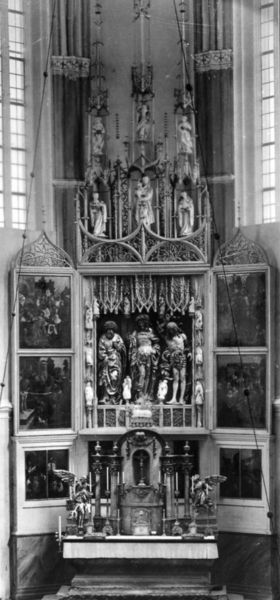
Titel: Hochaltar vor der Umgestaltung (Historische Aufnahme vor 1885)
Künstler: Meister der Pulkauer Altarskulpturen
Standort: Pulkau (Niederösterreich)
Institution: Wallfahrts- und Filialkirche zum Kostbaren Blut Christi
Schlagwörter: dunkel, flügel, gemälde, gruppe, schatten, weiß, menschen, ausschnitt, fenster, glas, holz, licht, schwarz, säule, malerei, ornament, architektur, sockel, spitze, bild, felder, kirche, drei, gotik, engel, skulptur, bilder, schrank, italien, türen, giebel, figuren, detail, verzierung, kerze, kerzen, leuchter, foto, fotografie, offen, kreuz, balustrade, symmetrisch, schwarzweiß, beten, altar, hochaltar, schnitzerei, photo, kerzenleuchter, orgel, skulpturen, statuen, gotisch, christus, jesus, kreuzigung, chor, kapelle, heilige, filigran, maria, madonna, fotographie, schrein, aufnahme, dornenkrone, ikone, geschnitzt, anordnung, altarbild, dreiteilig, aufsatz, schnitzerein, maßwerk, kriche, fialen, tabernakel, gesprenge, altaraufsatz, retabel, heiligenfiguren, flügelaltar, triptychon, schmerzensmann, muttergottes, altartisch, kreuzweg, smmetrisch, altarflügel, polyptychon, holzschnitzerei, holzfiguren, maria mit dem kind, fuguren, isenheim, ausgeklappt, passeion, ausklappen, passwerk, schniterzeir